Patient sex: M
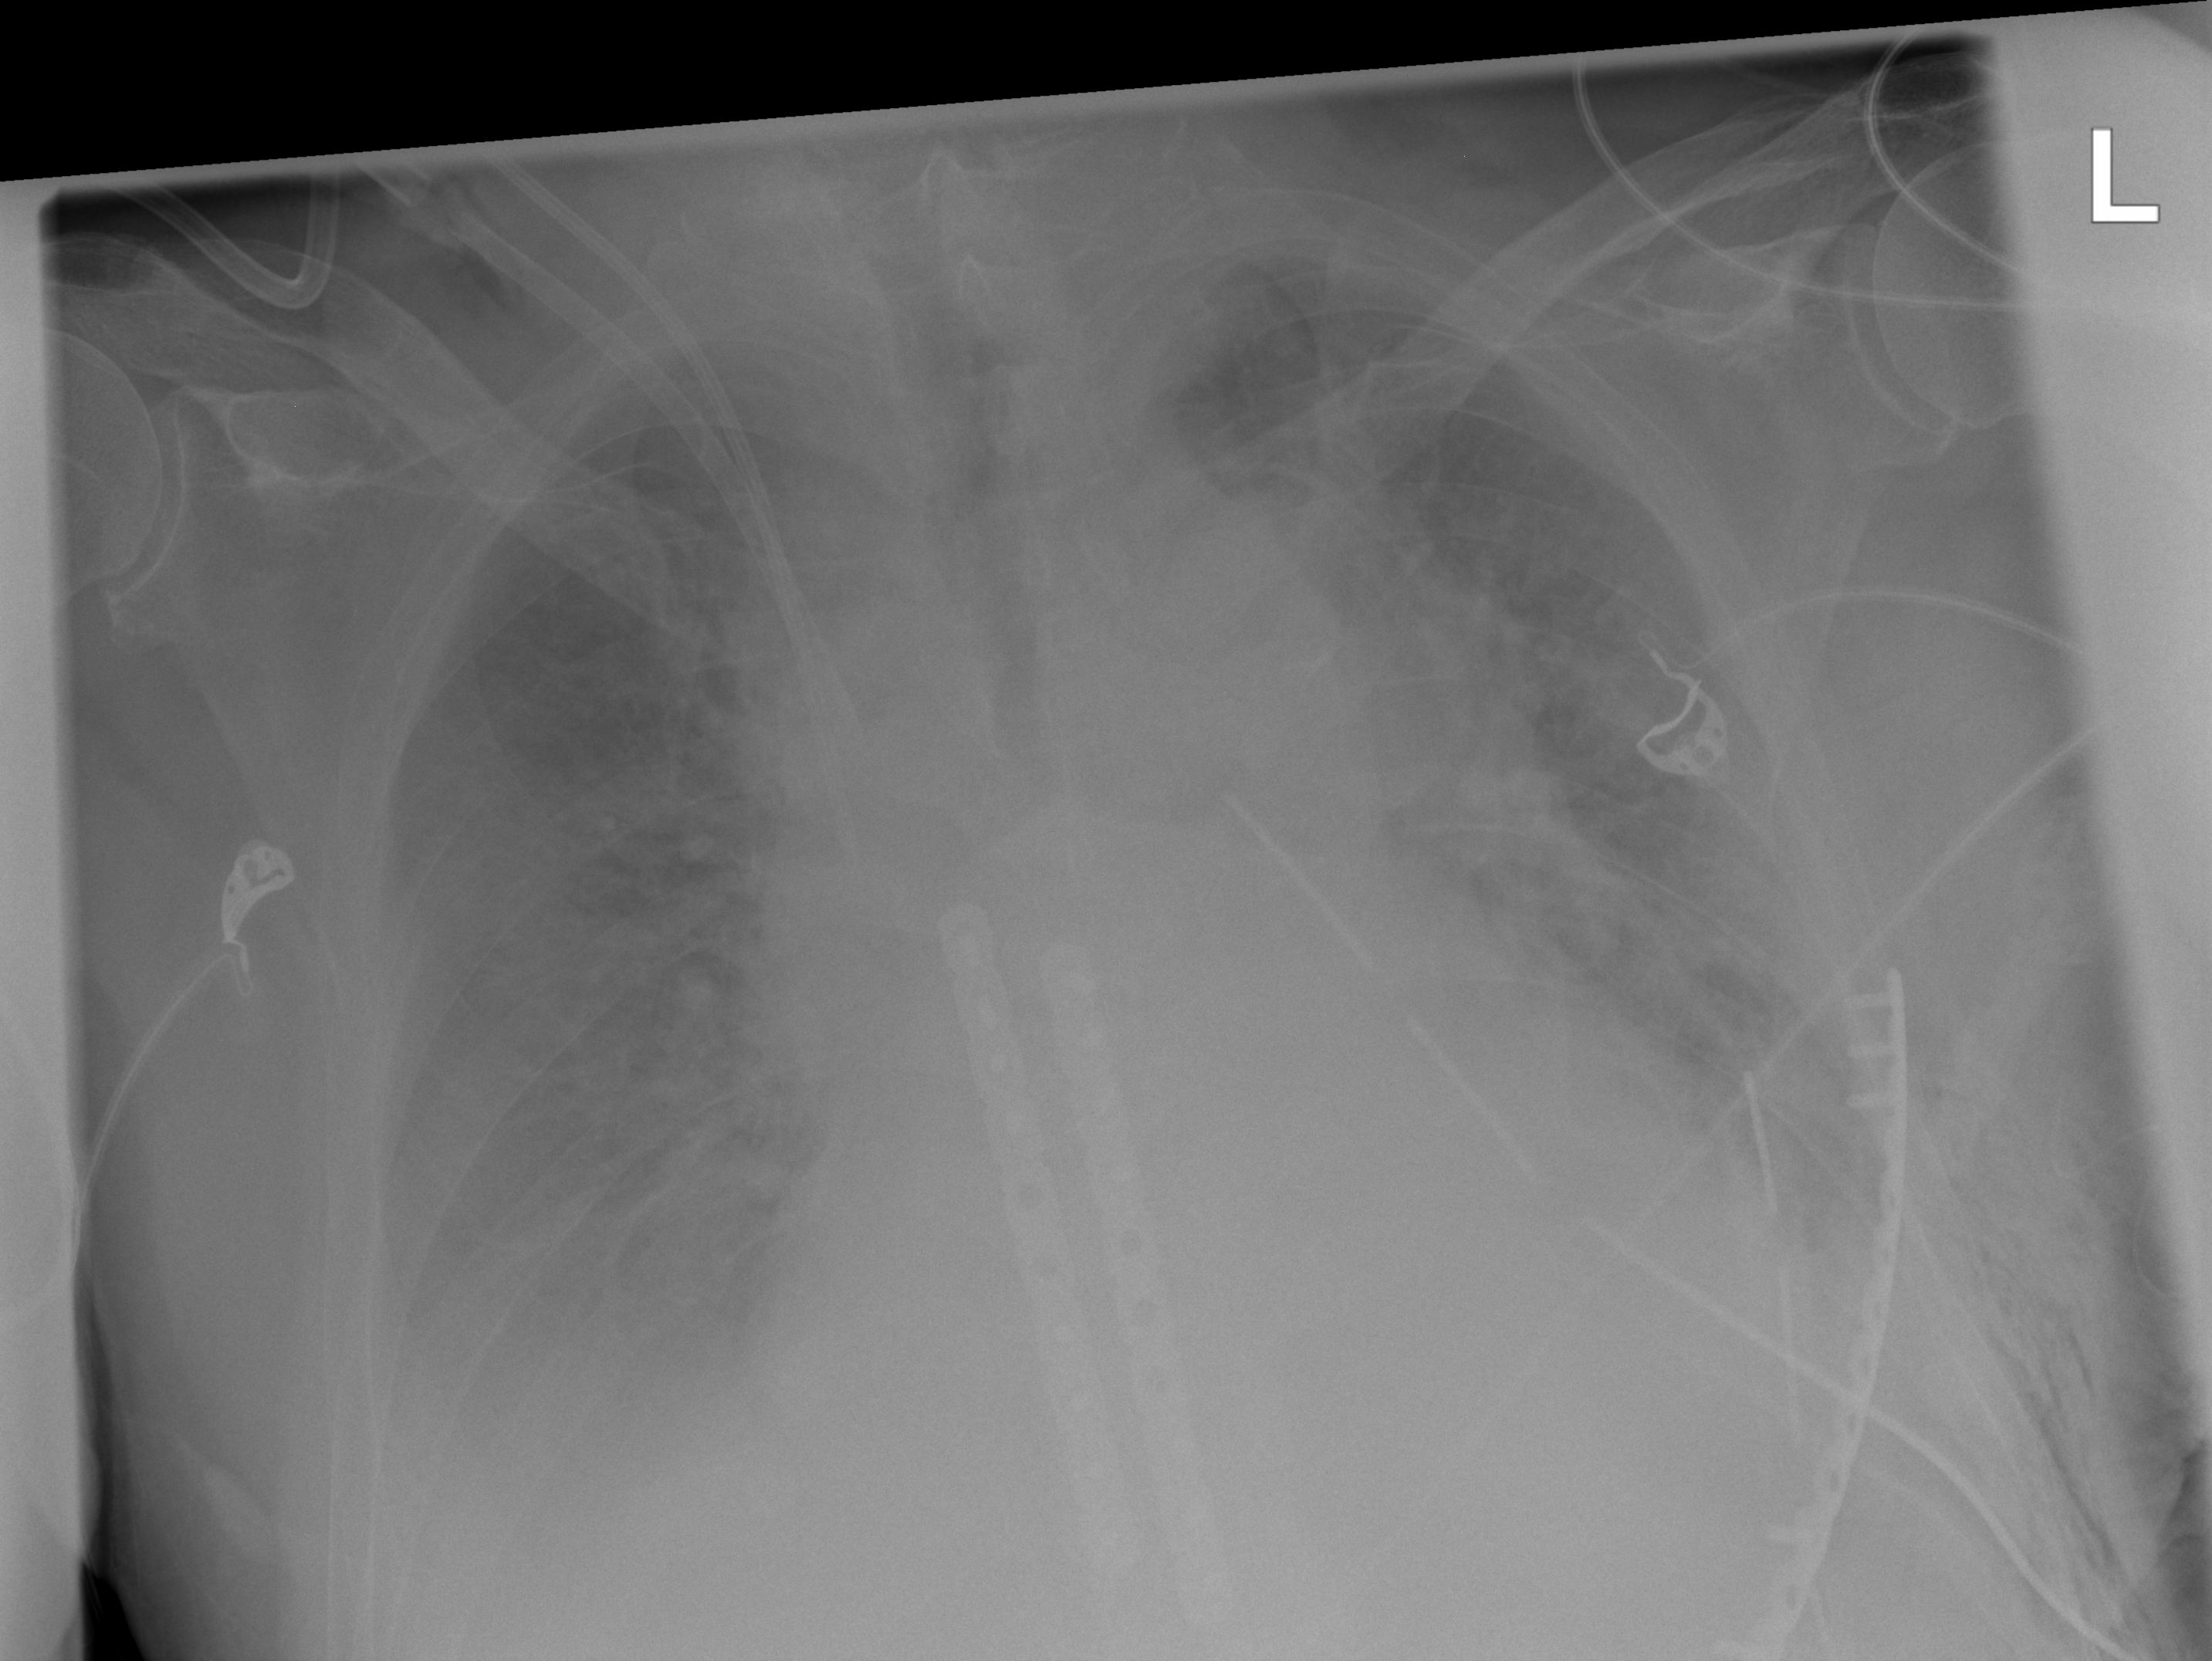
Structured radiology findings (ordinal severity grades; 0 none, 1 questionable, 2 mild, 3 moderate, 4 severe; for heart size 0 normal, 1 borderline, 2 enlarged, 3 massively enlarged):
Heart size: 2
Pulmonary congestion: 3
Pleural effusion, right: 3
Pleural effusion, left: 3
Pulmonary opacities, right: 2
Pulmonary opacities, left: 2
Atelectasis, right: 3
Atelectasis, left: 3